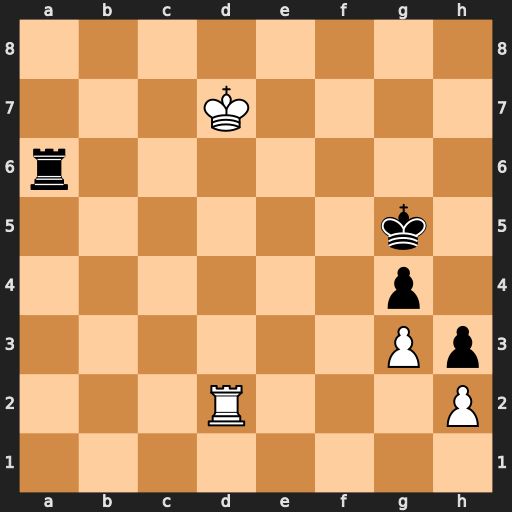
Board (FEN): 8/3K4/r7/6k1/6p1/6Pp/3R3P/8
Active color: w
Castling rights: -
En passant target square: -
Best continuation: Rd5+ Kg6 Rd6+ Rxd6+ Kxd6 Kf6 Kd5 Kf5 Kd4